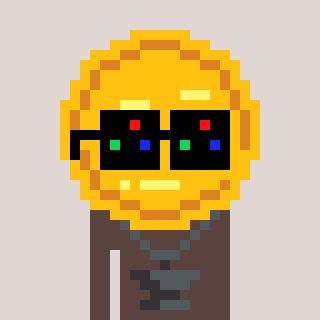
a pixel art character with square black sunglasses, a medal-shaped head and a darkbrown-colored body on a warm background